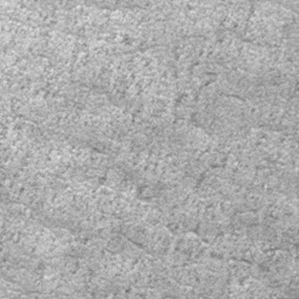
Label: frost